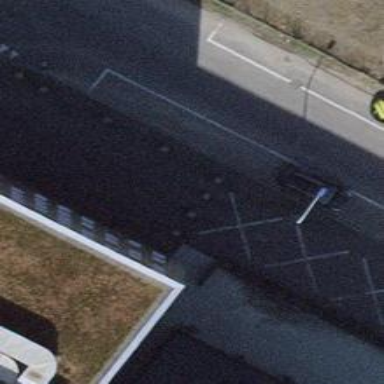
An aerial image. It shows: Concrete bollard serving as barrier.